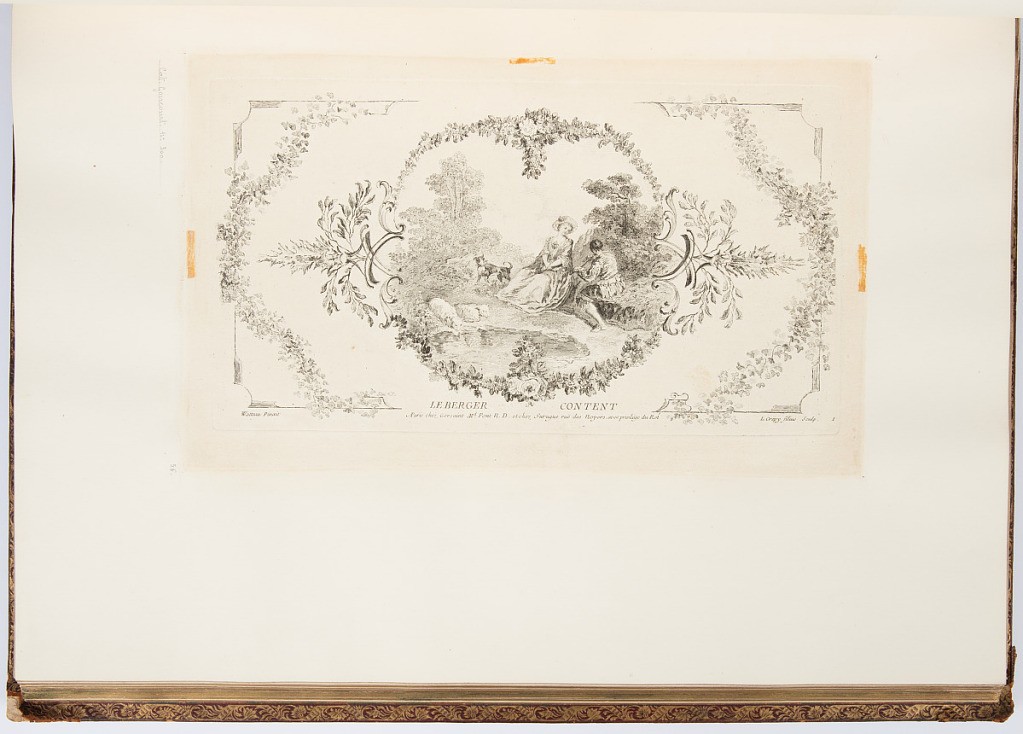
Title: LE BERGER CONTENT
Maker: Antoine Watteau, French, 1684–1721
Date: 1723-1735
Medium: Etching on laid paper
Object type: Bound print
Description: Vignette of a couple in a landscape; the woman sits and listens to a man playing a flute, while a dog looks on. This scene is set within a frame comprised of flowers, scrolls, and garlands. The plate is signed.